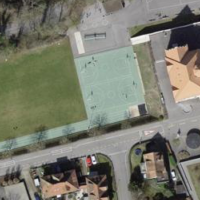
EUNIS habitat code: 54
Species observed at this site:
Allium ursinum